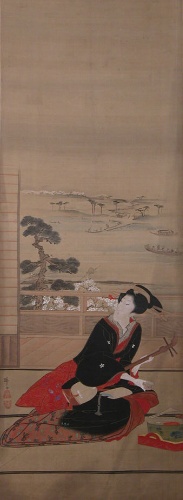
Title: 蹄斎北馬筆　三味線持つ美人図|Female Entertainer with Shamisen
Artist: Teisai Hokuba
Artist bio: Japanese, 1771–1844
Date: early 19th century
Object type: Hanging scroll
Classification: Paintings
Medium: Hanging scroll; ink and color on paper
Culture: Japan
Period: Edo period (1615–1868)
Dimensions: 31 1/8 x 11 1/4 in. (79.1 x 28.6 cm)
Department: Asian Art
Credit line: The Howard Mansfield Collection, Purchase, Rogers Fund, 1936
Accession year: 1936
Repository: Metropolitan Museum of Art, New York, NY
Tags: Musical Instruments|Women